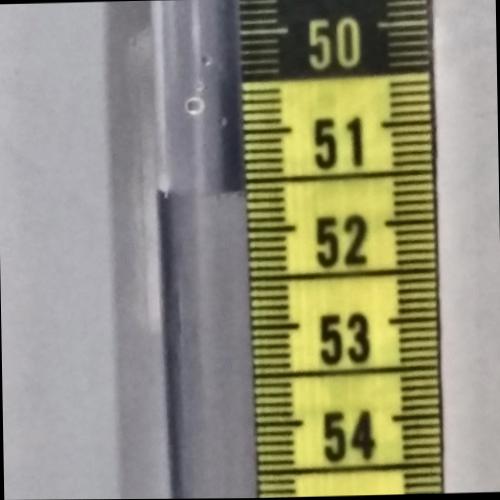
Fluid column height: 51.6 cm